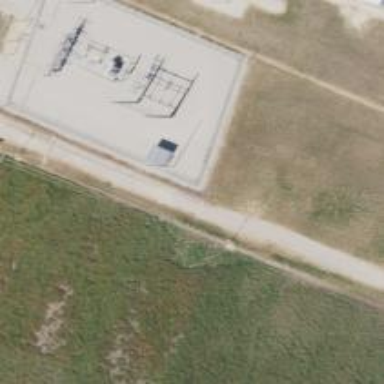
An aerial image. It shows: Industrial power substation enclosed by fence.